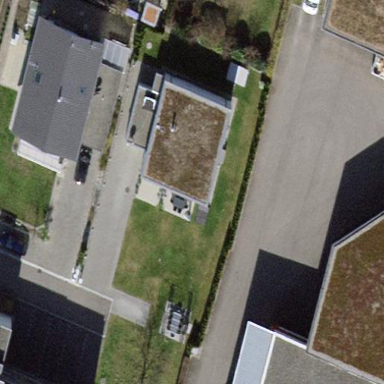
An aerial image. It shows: Detached building.